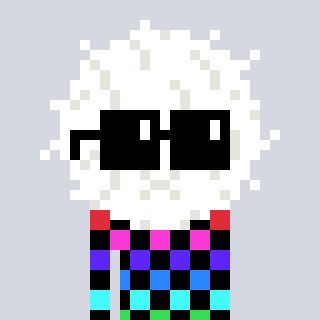
a pixel art character with square black sunglasses, a cottonball-shaped head and a magenta-colored body on a cool background